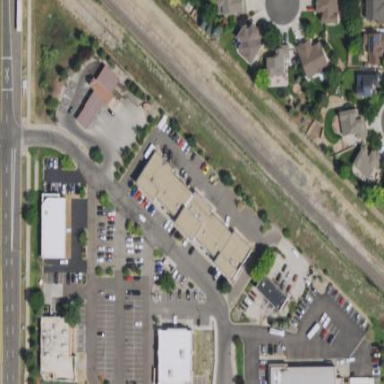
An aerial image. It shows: Retail building.